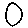
Label: circle